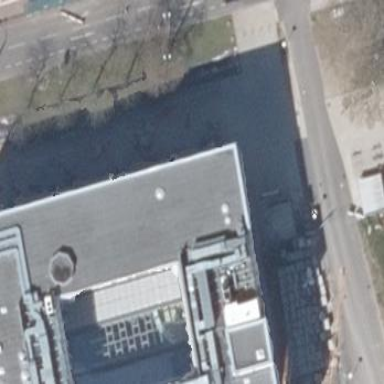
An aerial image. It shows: Building with flat white roof made of tar paper.